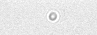
Label: camera_spot